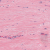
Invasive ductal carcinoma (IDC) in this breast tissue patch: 0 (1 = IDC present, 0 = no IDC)